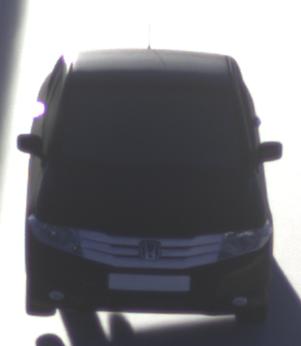
Make: Honda
Model: City
Detailed model: Gen. 6
Model produced from: 2008
Model produced until: 2013
Doors: 4
Color: black
Road condition: dry road
Daytime: sunrise or sunset
Contrast: high contrast